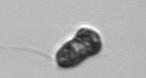
Label: Euglena